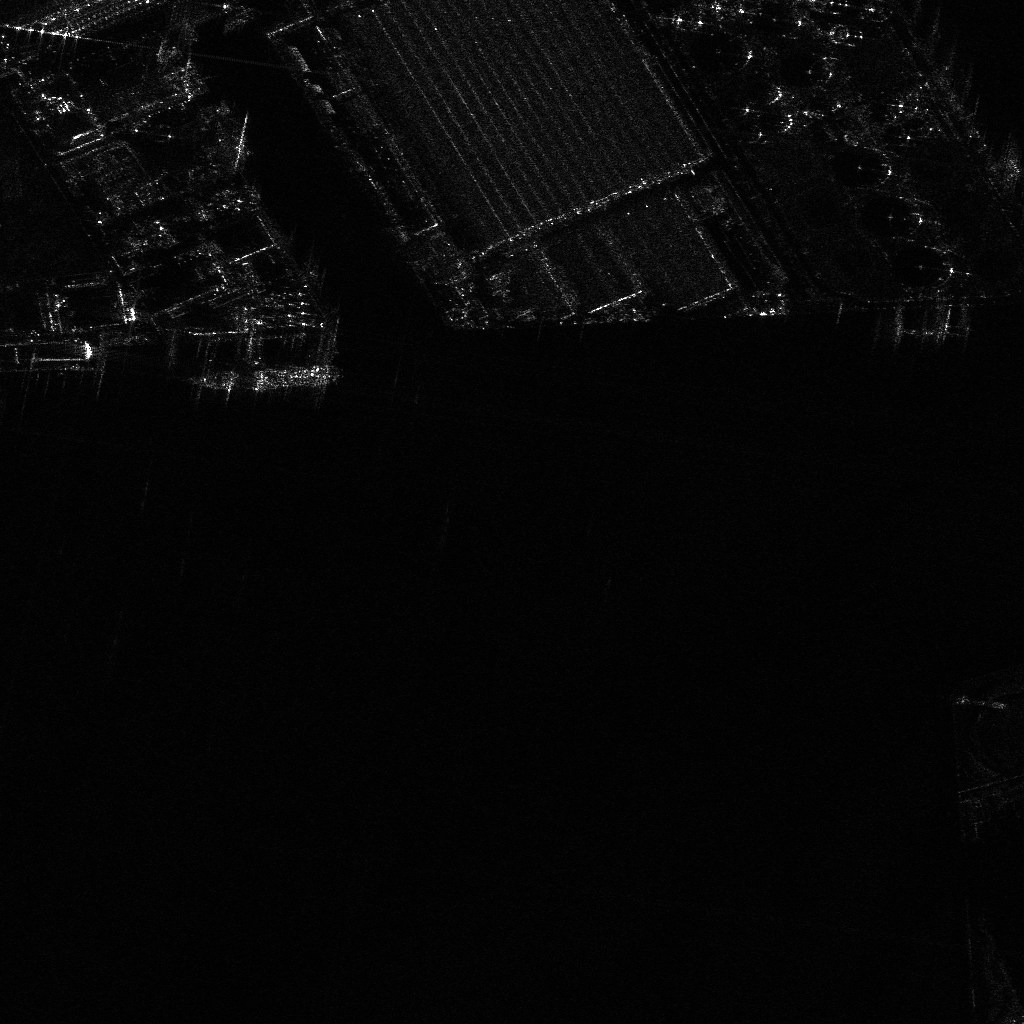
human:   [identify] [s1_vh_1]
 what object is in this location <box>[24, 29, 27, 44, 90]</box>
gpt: <ref>1 medium cell-container at the left</ref>